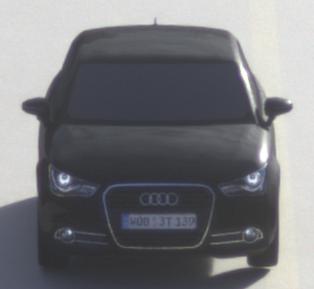
Make: Audi
Model: A1 Sportback 1.2 TFSI
Detailed model: A1 (8X) Sportback
Model produced from: 2012/03
Model produced until: 2014/11
Doors: 5
Color: black
Road condition: dry road
Daytime: morning or afternoon
Contrast: medium contrast